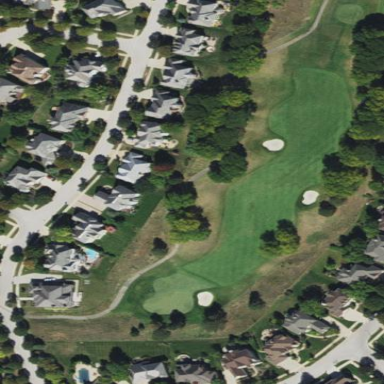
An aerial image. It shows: Scenic golf fairway.